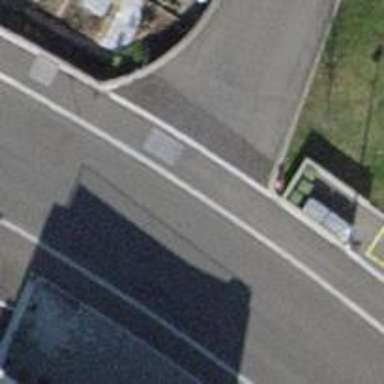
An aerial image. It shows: Unmarked crossing with traffic calming table on the road.